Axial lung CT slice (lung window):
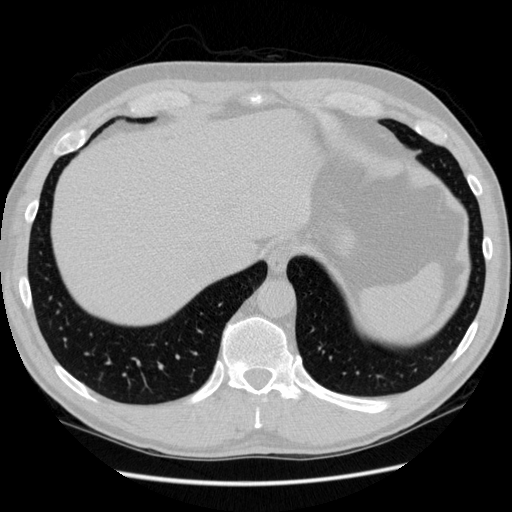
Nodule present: no